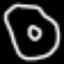
Label: donut